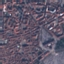
Land use / land cover: Residential